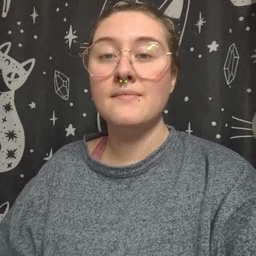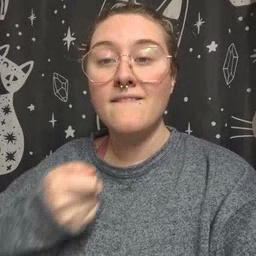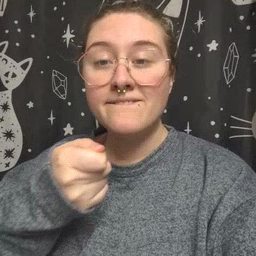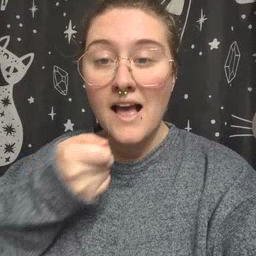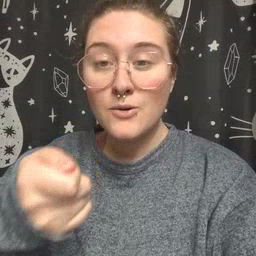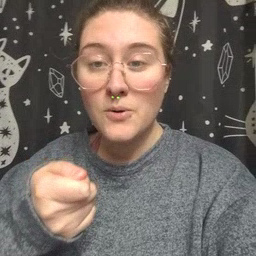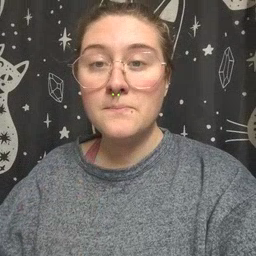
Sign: vacuum